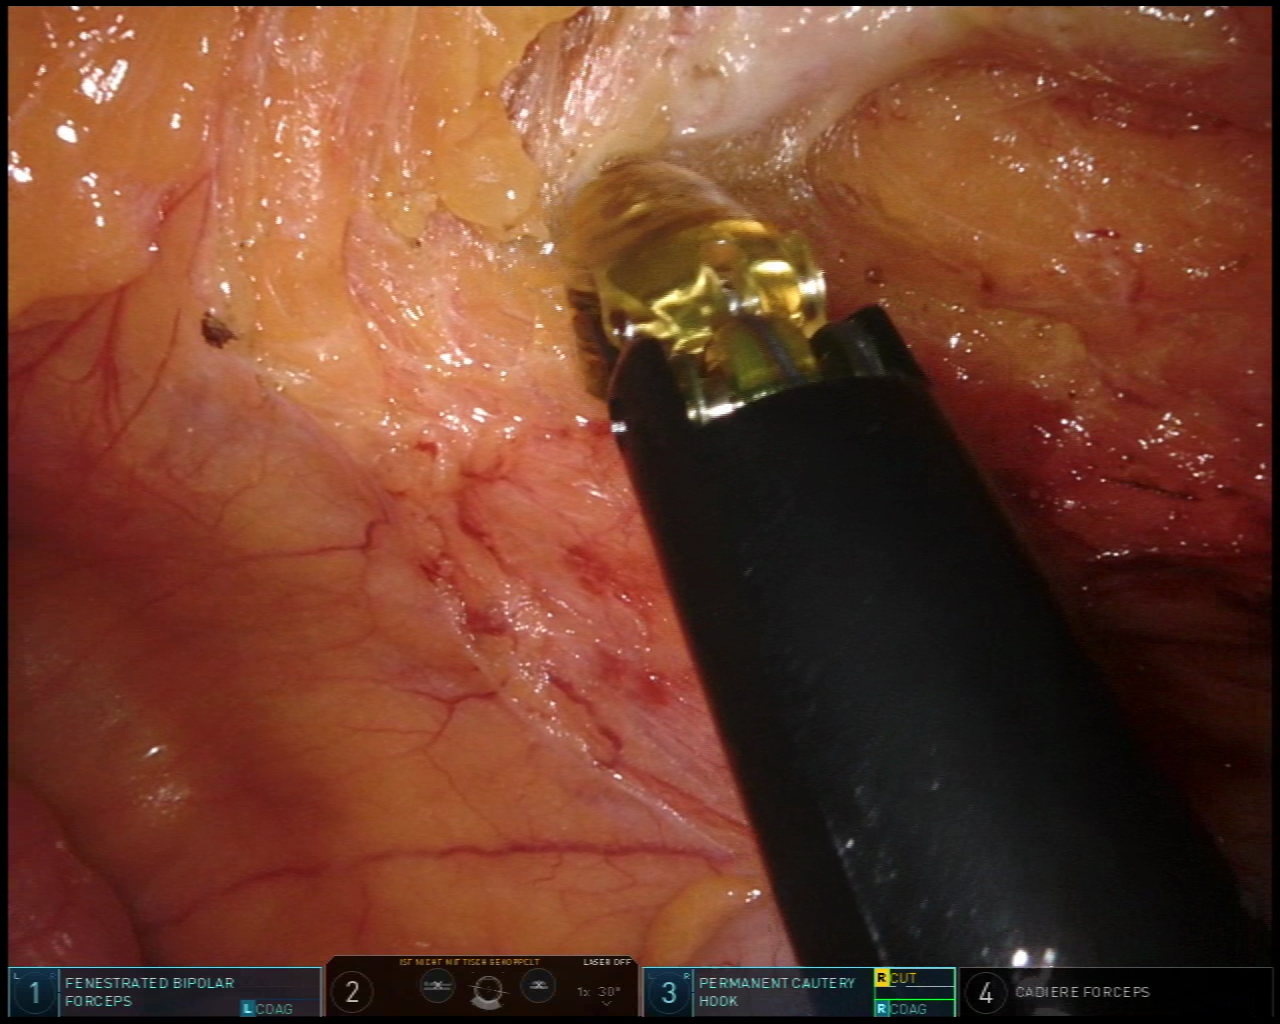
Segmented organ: inferior_mesenteric_artery
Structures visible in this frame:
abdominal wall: no
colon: no
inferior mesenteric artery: yes
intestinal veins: no
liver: no
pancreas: no
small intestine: yes
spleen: no
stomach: no
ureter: no
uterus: no
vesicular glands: no